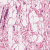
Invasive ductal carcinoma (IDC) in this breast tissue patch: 0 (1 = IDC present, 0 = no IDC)